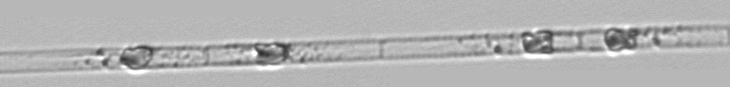
Label: Dactyliosolen_blavyanus